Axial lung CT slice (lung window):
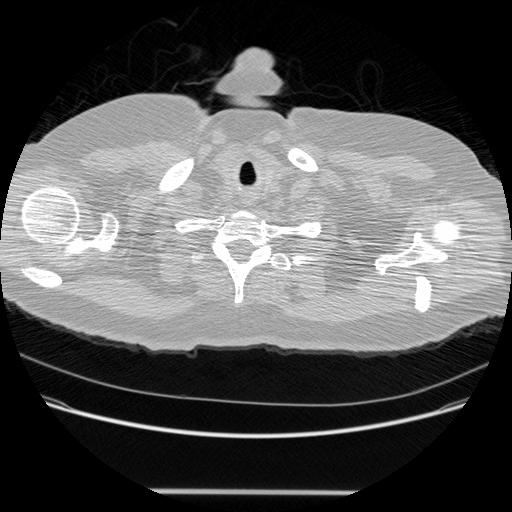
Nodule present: no